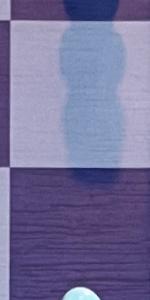
Label: Empty